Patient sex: F
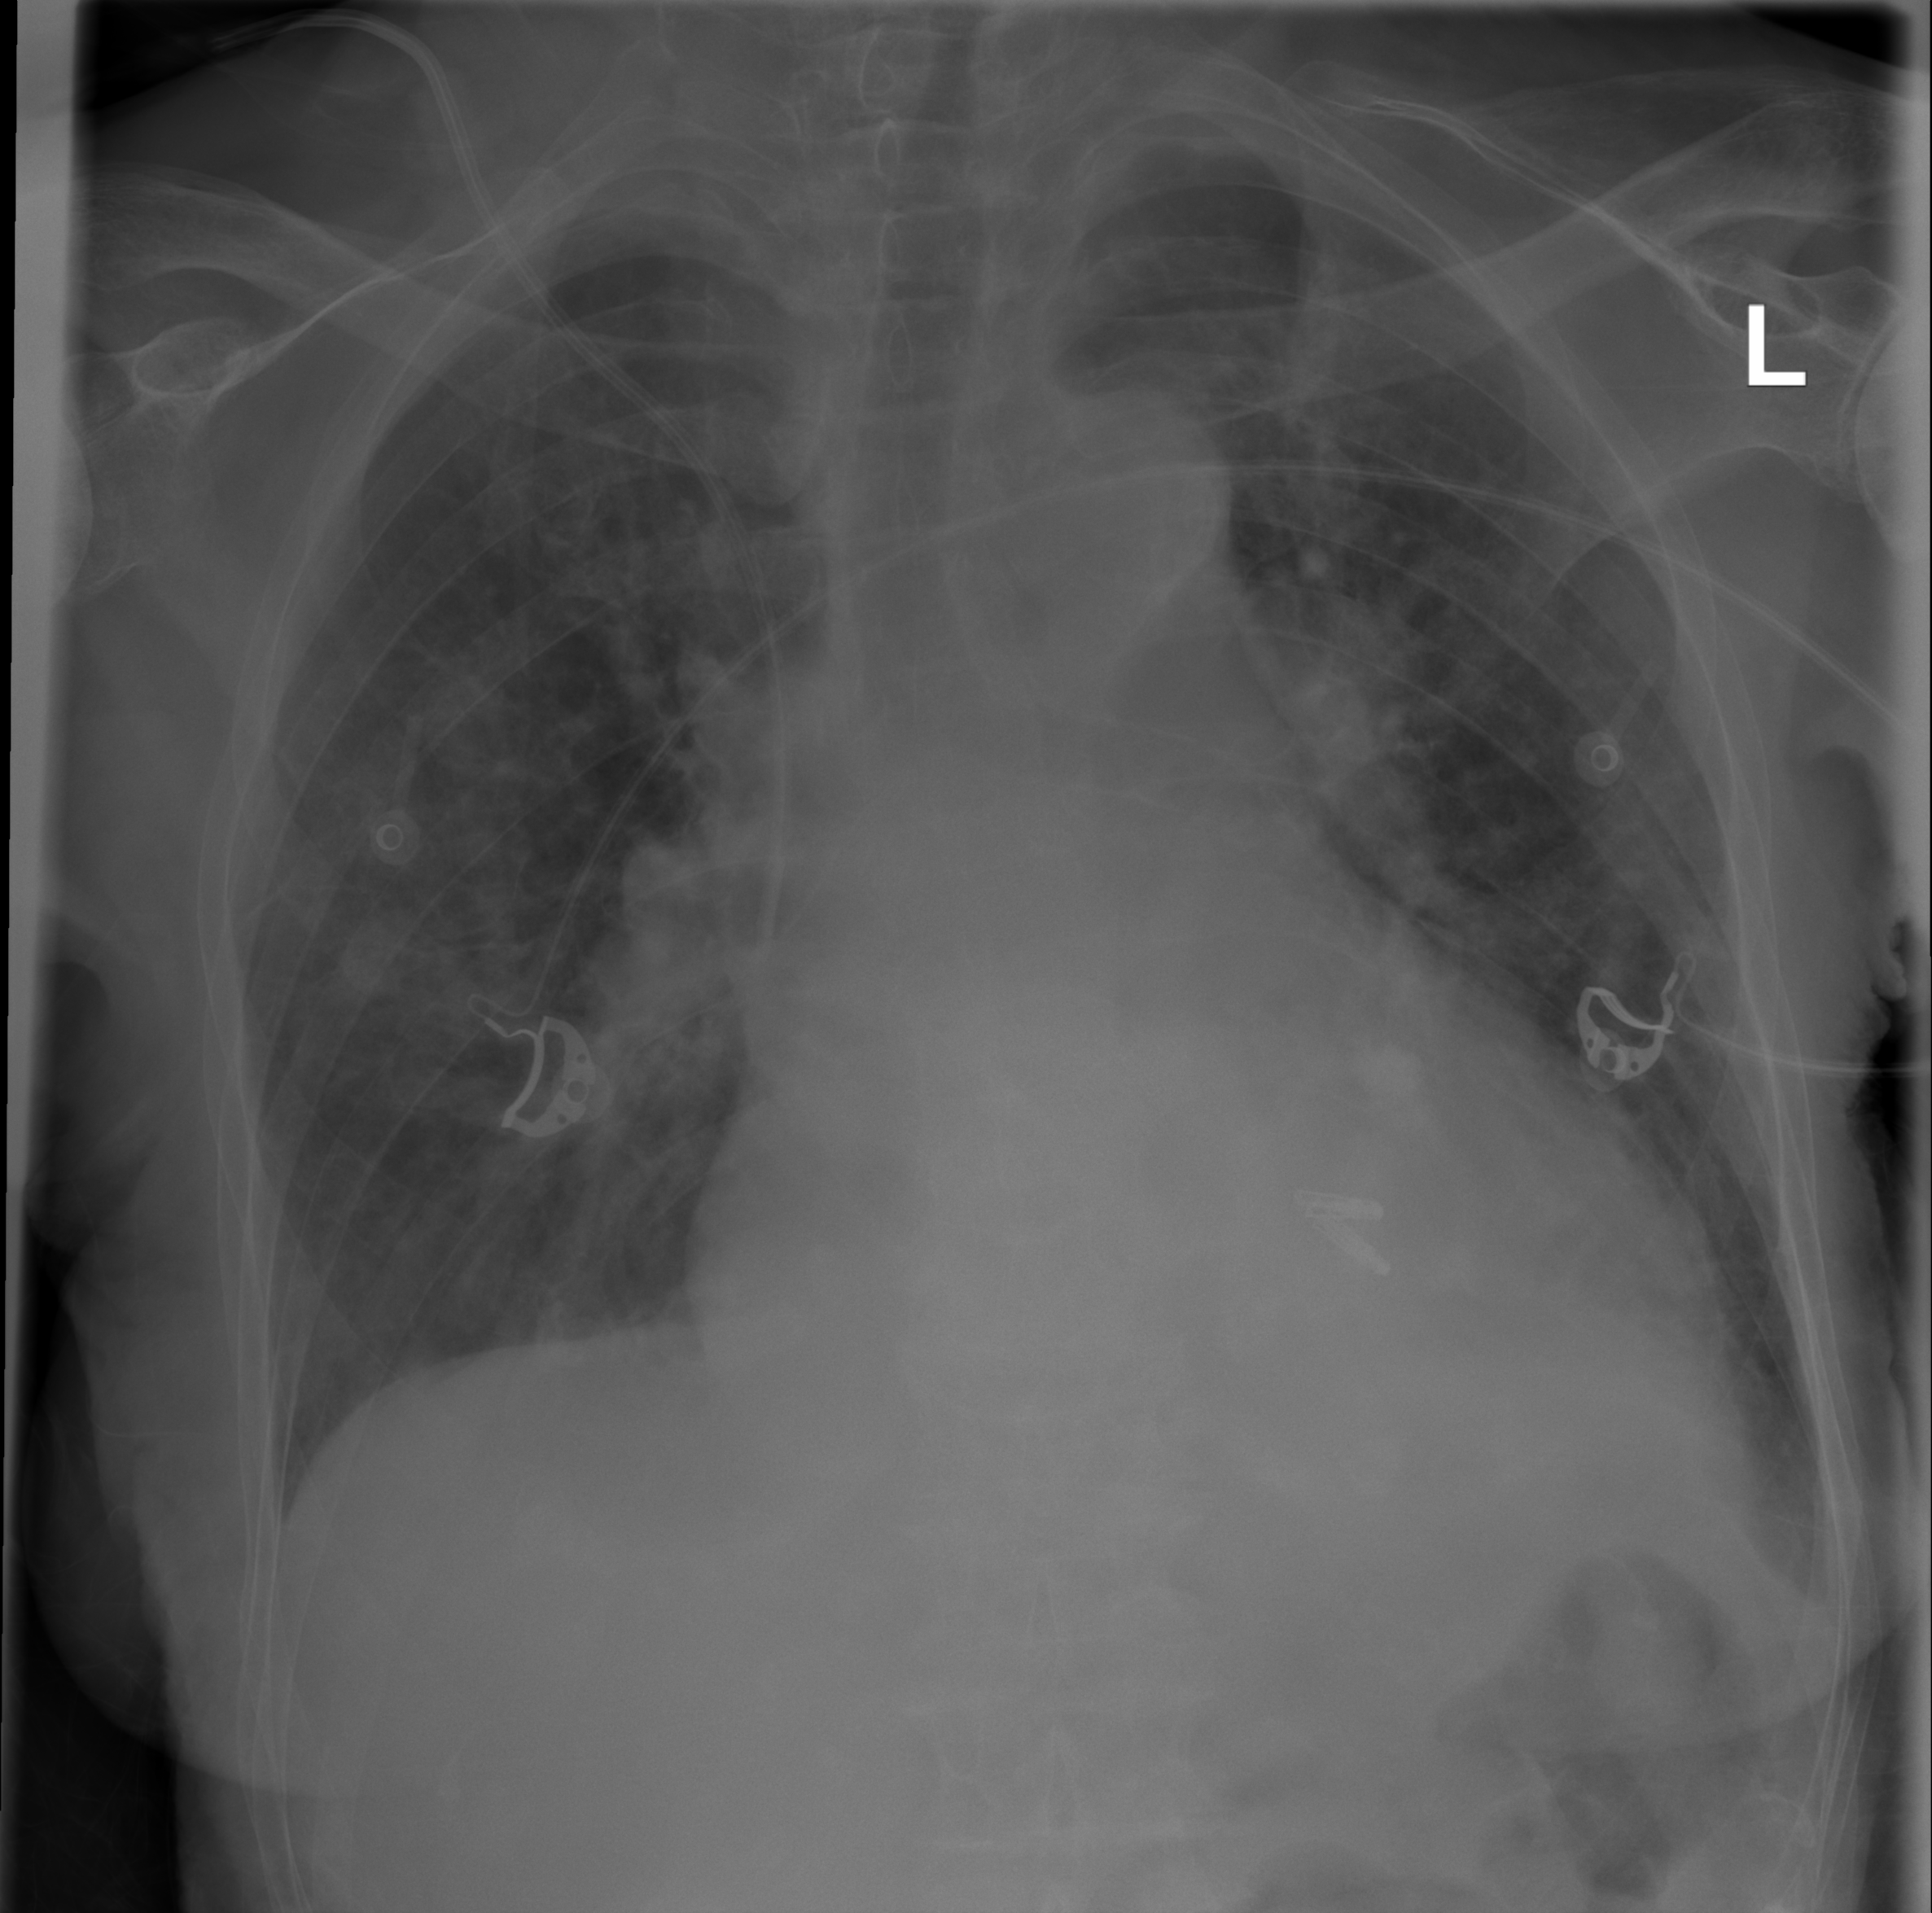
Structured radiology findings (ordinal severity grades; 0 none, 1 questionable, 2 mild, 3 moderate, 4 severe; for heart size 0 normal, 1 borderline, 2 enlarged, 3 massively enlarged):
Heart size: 2
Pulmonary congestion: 2
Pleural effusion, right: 0
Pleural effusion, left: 1
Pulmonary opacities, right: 1
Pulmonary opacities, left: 1
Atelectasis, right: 2
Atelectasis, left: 2